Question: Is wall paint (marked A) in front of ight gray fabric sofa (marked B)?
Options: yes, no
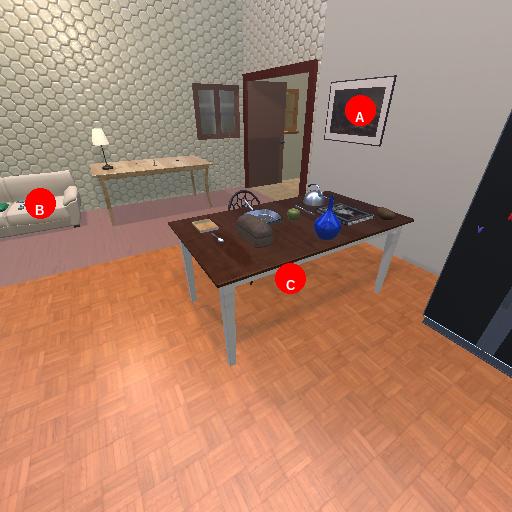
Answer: yes